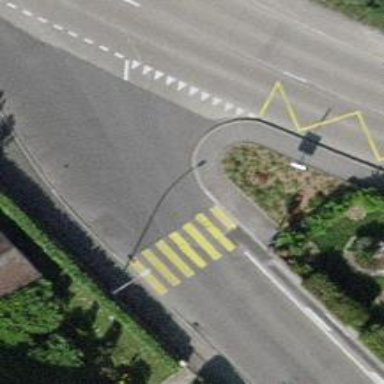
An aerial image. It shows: Asphalt footway with zebra crossing.